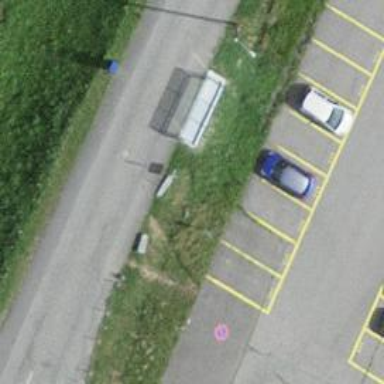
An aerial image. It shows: Bus stop with shelter.